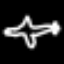
Label: airplane